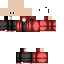
A male human skin with medium skin, wearing brown long hair dressed in a red hoodie and red pants, featuring a closed mouth.